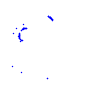
Particle: proton